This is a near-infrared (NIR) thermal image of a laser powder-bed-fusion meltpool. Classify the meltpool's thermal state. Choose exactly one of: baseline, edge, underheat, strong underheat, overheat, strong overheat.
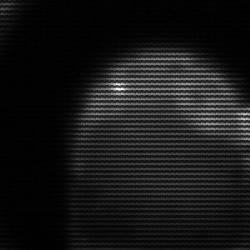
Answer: edge